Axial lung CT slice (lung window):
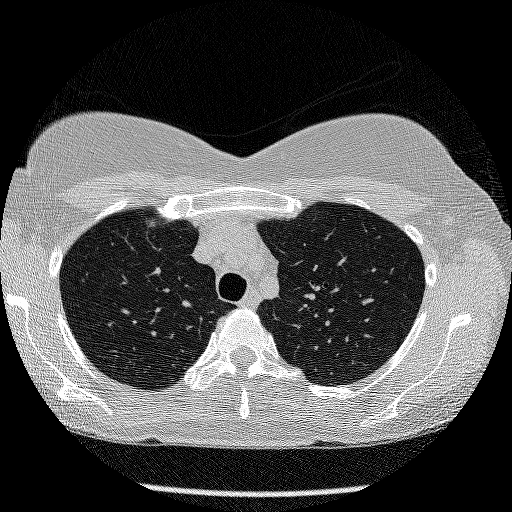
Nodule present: no